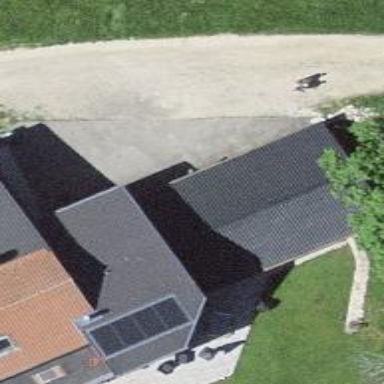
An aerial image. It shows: Shed.